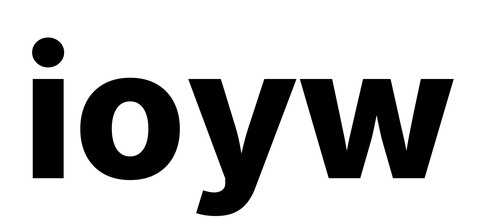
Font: Inter_ExtraBold